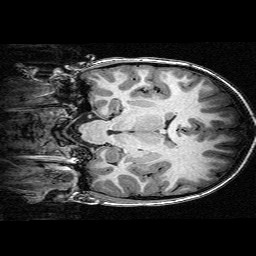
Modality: T1w
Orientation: coronal
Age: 11
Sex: male
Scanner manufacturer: siemens
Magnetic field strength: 3 T
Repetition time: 2.3 s
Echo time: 0.00336 s